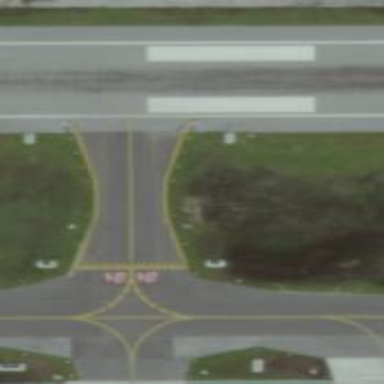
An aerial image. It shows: View of taxiway at the airport.